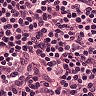
Metastatic tissue present: no